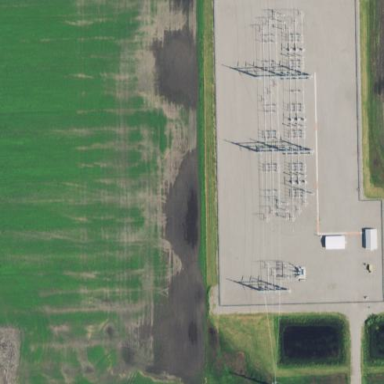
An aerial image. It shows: Outdoor power substation with fence surrounding it. The substation operates at the transmission level.